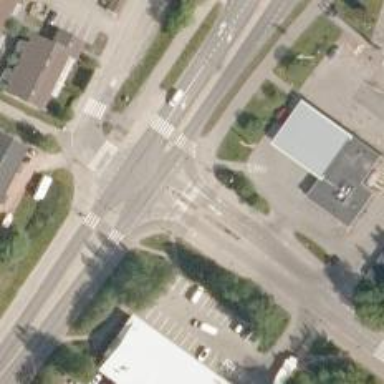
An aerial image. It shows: Asphalt cycleway with crossing.